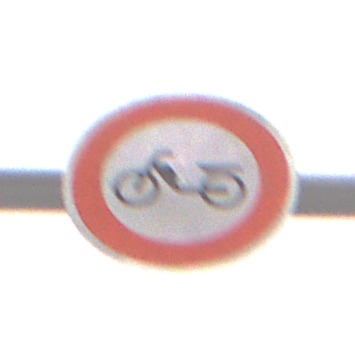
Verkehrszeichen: VerbotMofas
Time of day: Midday
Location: Outdoor (Nature)
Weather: Overcast
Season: Winter
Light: Natural